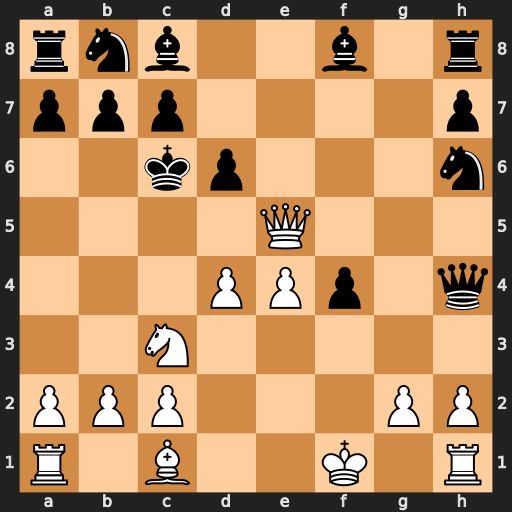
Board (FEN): rnb2b1r/ppp4p/2kp3n/4Q3/3PPp1q/2N5/PPP3PP/R1B2K1R
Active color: w
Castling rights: -
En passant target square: -
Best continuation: Qb5#